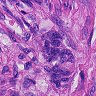
Metastatic tissue present: yes